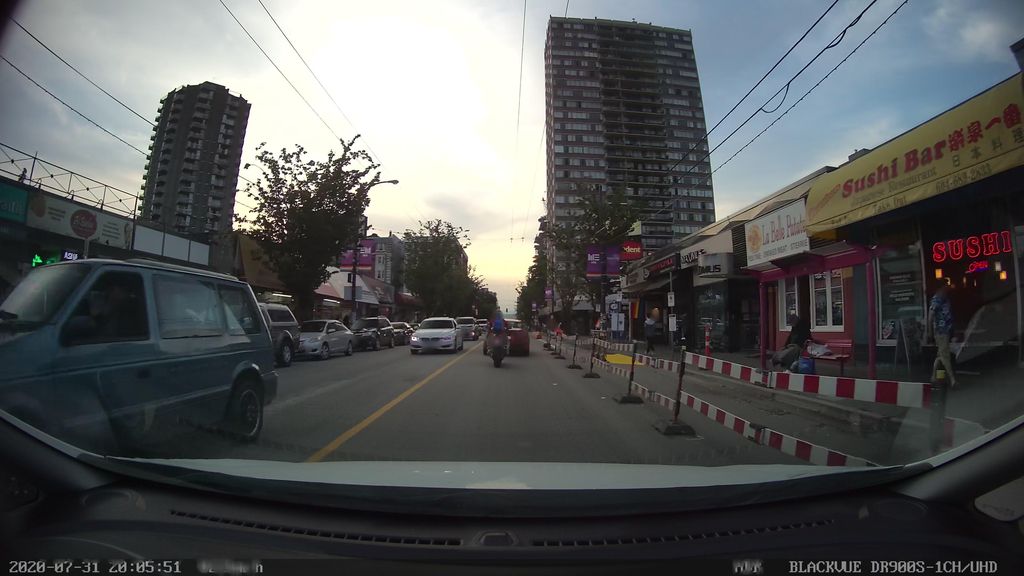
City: vancouver